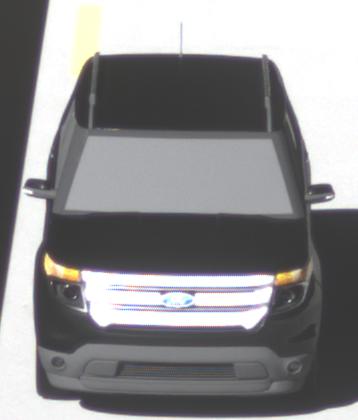
Make: Ford
Model: Explorer
Detailed model: Gen. 5
Model produced from: 2010
Model produced until: 2019
Doors: 5
Color: black
Road condition: dry road
Daytime: morning or afternoon
Contrast: high contrast